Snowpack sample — Rabbit Ears Pass, Jackson County, Colorado, USA (12/17/25, 1:08 PM MST)
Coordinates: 40.387, -106.625
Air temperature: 34 °F
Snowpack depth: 46 cm
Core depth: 40 cm
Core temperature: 28.4 °F
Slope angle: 6°, slope face: 165°
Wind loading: medium
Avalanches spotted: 0
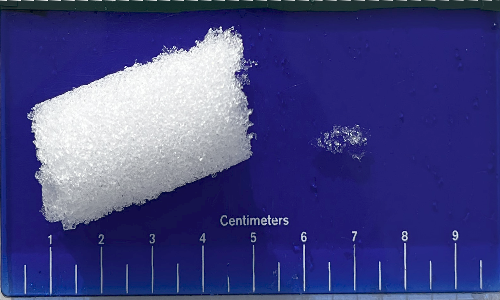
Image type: core
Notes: No avalanches spotted nearby, although collected in a meadowy area with minimal risk on this face of the pass.